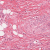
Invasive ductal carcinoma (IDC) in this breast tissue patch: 1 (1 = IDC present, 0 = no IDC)